Question: I would like to loop through all elements of type ".dxpc-content img" if it contains a chart... I then want to call the PerformCallback method on the chart by retrieving it's attribute "id" with the following:
I am trying this like so:
'''
$('.dxpc-content img').each(
function () {
if ($(this).attr("id").attr("id")) {
alert("contains chart");
if ($(this) && $(this).attr('id').attr('id') && window[$(this).attr('id').attr('id')].PerformCallback) {
window[$(this).attr('id').attr('id')].PerformCallback("stat" + "," + brokerStats);
}
}
}
'''
If I inspect the element in Chrome dev tools it looks like this:

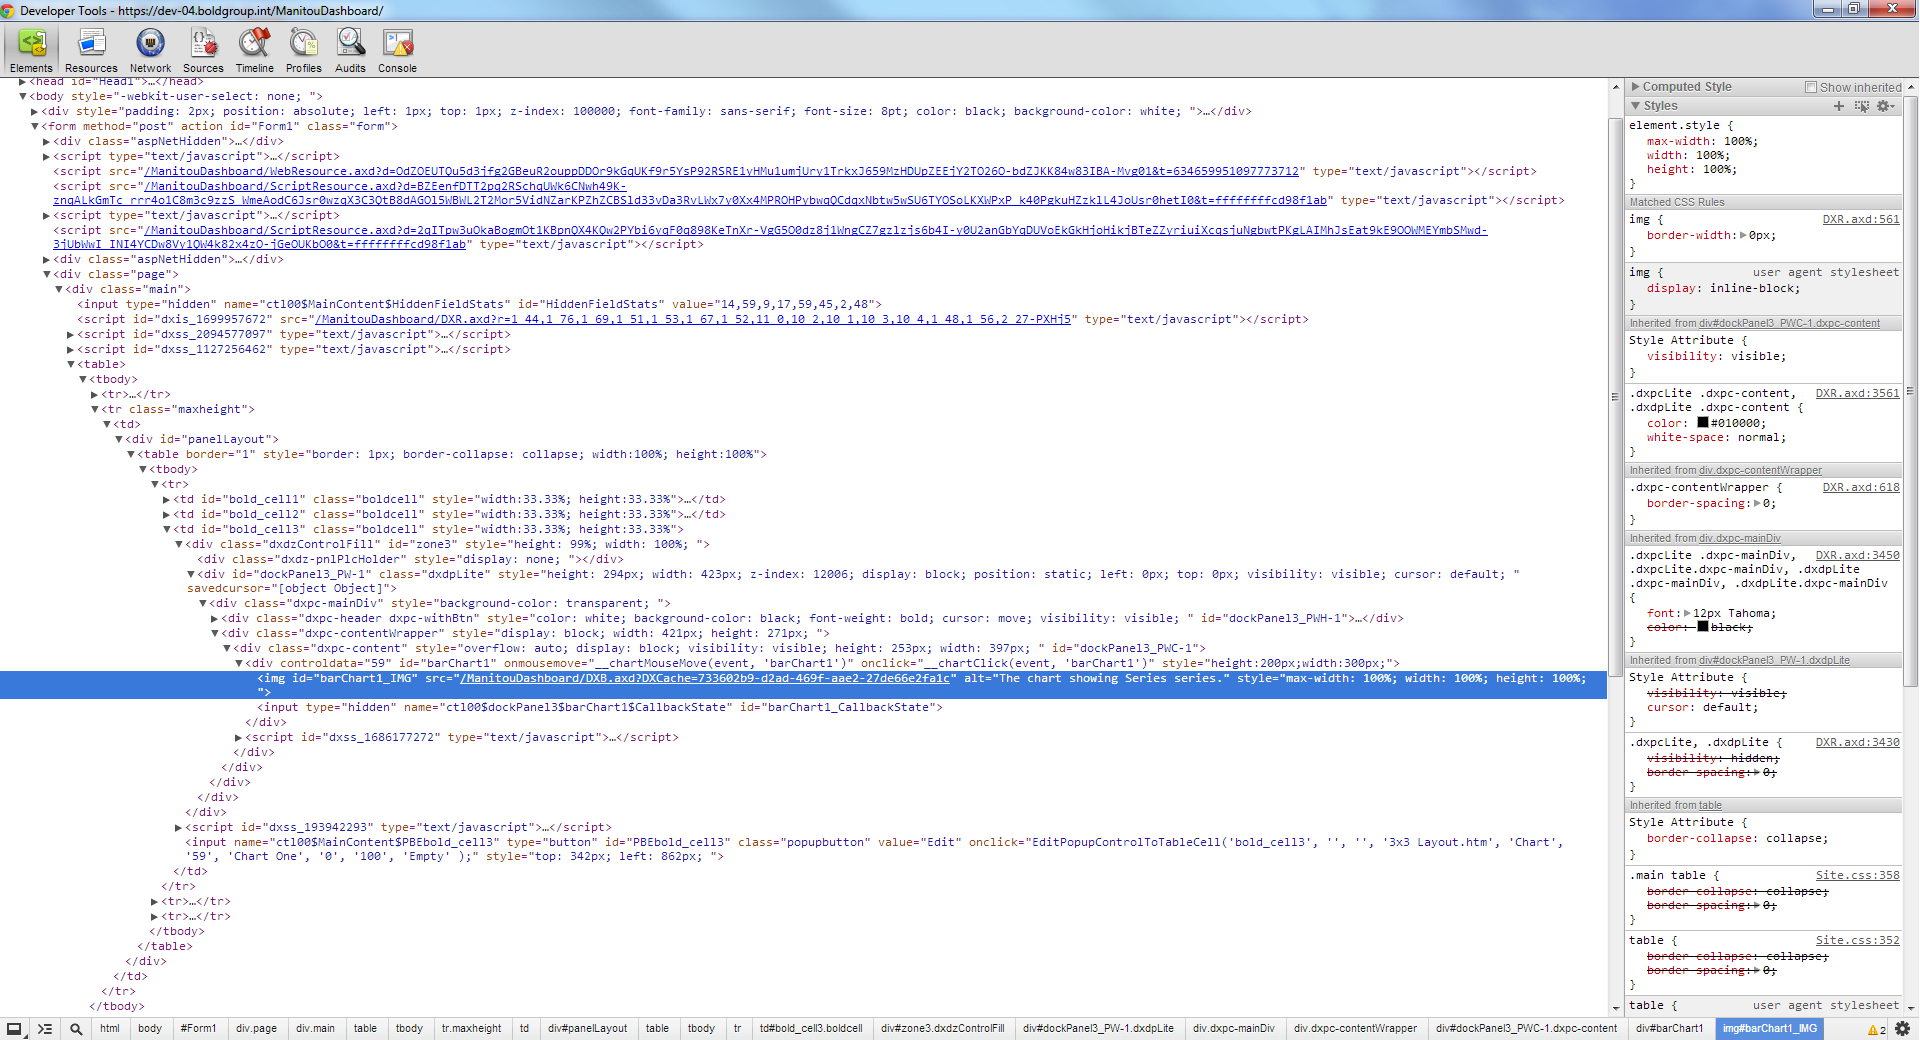
Answer: You have chart with 'ids starting with barChart'... which could be seen in image attached so you need to find the elements 'having ids containing barChart',
'''
$('.dxpc-content img').each(
function () {
if ($(this).attr("id").indexOf('barChart') != -1) {
alert("contains chart");
if ($(this) && $(this).attr('id').attr('id') && window[$(this).attr('id').attr('id')].PerformCallback) {
window[$(this).attr('id').attr('id')].PerformCallback("stat" + "," + brokerStats);
}
}
}
'''